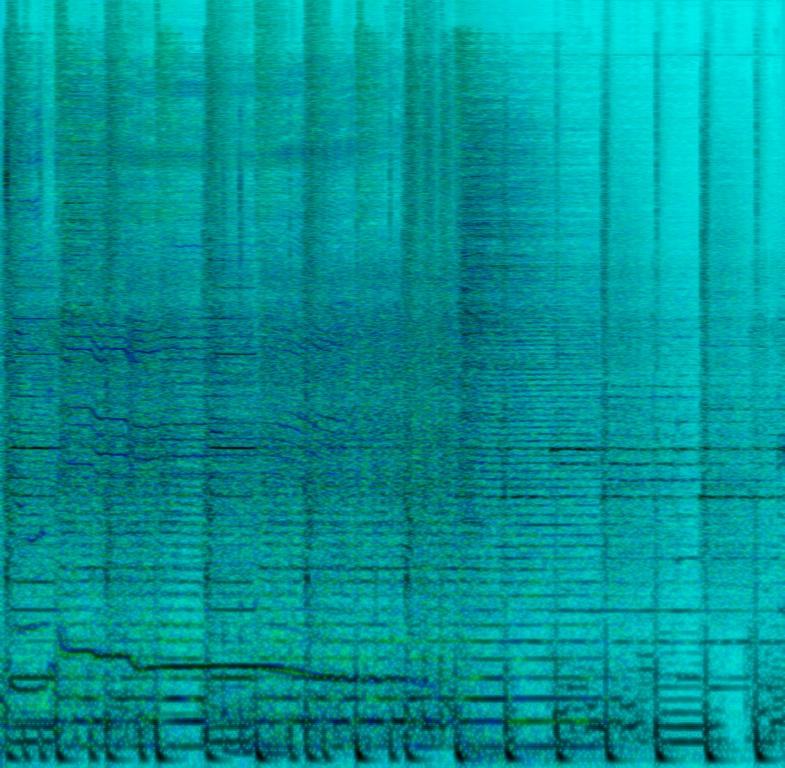
This is an alternative rock music piece. There is a male vocalist singing melodically. The electric guitar is playing a simple and catchy tune while the bass guitar plays a groovy bass line in the background. The rhythm is provided by an acoustic drum beat. This piece could be used in the soundtrack of a teenage drama or a high school TV series.